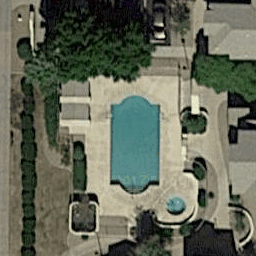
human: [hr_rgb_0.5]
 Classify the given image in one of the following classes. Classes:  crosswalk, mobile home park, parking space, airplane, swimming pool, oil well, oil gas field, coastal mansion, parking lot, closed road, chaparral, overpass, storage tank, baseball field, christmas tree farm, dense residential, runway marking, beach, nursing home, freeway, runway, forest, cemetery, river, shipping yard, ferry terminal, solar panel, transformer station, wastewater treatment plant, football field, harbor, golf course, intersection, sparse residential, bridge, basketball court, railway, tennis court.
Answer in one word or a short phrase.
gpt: swimming pool